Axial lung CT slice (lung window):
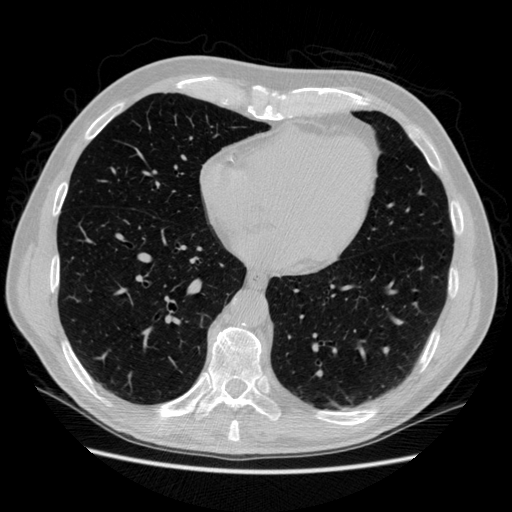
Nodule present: no